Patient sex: M
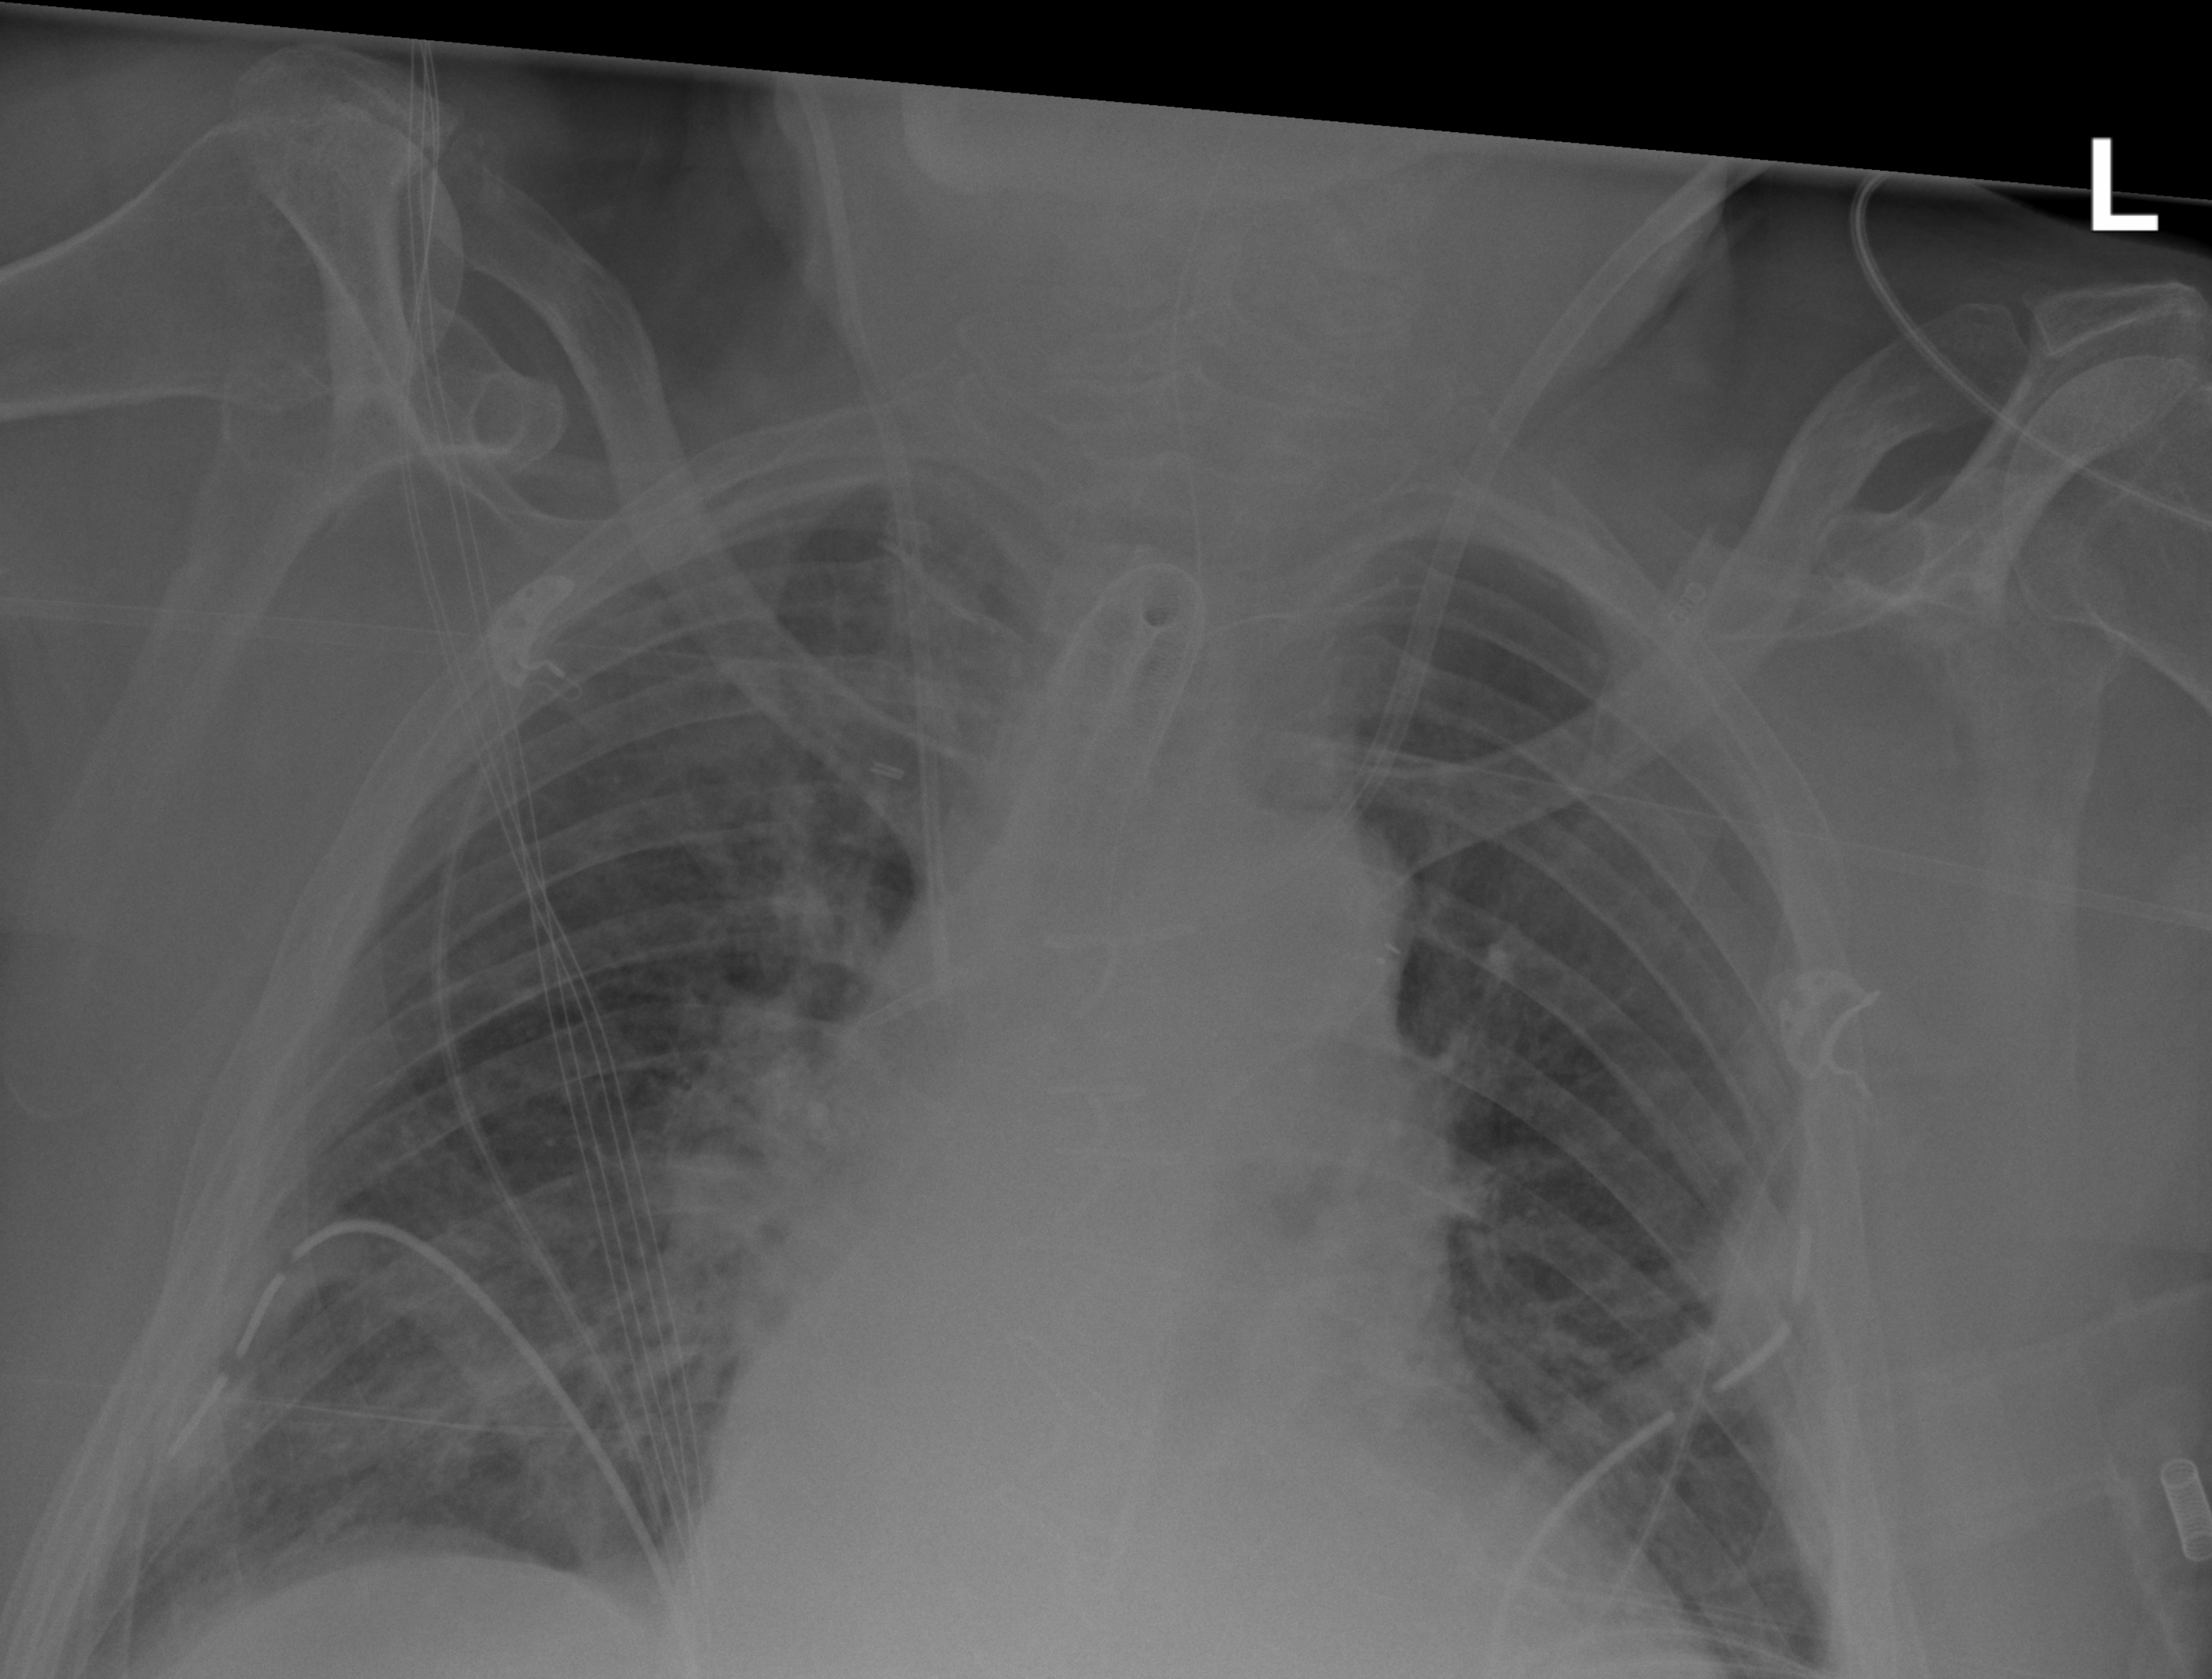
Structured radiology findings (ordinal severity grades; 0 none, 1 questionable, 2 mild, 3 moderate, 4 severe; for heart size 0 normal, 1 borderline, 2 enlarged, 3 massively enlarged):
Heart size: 2
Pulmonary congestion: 2
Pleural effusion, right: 0
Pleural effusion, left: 0
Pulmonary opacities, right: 1
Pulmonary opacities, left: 0
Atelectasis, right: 2
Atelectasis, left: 0